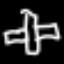
Label: airplane